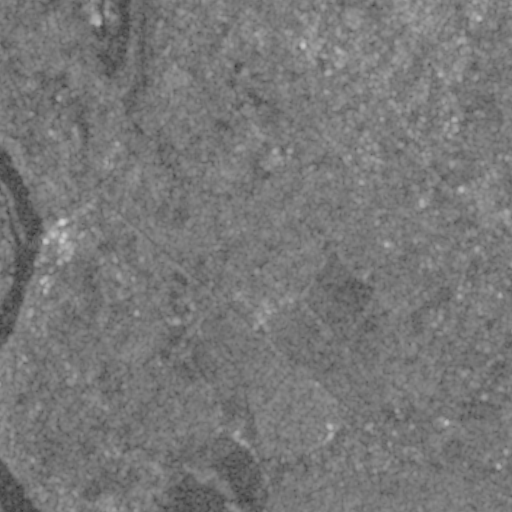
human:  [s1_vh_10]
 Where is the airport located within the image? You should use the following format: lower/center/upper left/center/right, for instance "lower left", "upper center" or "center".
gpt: The airport is located in the upper left of the image.
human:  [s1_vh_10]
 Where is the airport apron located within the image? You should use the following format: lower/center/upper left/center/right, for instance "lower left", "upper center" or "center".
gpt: The airport apron is located in the upper left of the image.
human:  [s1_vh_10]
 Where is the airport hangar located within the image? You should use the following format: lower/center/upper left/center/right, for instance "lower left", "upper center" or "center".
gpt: The airport hangar is located in the upper left of the image.
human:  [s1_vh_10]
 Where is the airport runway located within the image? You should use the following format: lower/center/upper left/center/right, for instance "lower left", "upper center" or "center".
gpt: The airport runway is located in the upper left of the image.
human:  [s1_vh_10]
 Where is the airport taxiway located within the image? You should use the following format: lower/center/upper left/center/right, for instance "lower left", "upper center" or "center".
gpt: The airport taxiway is located in the upper left of the image.
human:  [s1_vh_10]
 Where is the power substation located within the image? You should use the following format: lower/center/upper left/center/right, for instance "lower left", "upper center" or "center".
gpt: The power substation is located in the center of the image.
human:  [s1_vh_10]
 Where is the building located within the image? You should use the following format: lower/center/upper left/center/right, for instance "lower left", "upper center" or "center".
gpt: There is no building in the image.

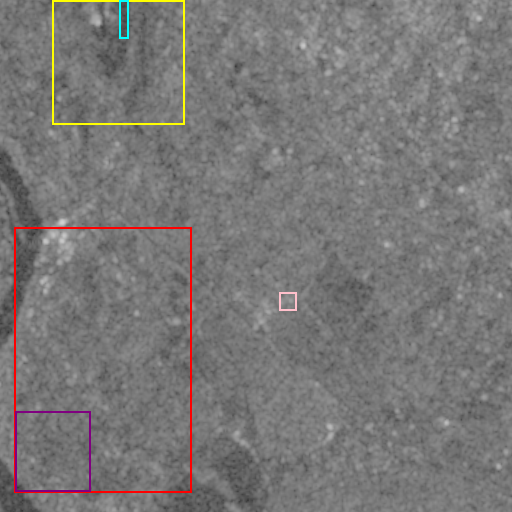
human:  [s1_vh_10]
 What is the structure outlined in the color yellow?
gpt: The structure outlined in yellow is an airport.
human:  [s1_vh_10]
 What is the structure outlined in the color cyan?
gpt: The structure outlined in cyan is an airport apron.
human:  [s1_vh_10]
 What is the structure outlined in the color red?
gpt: The structure outlined in red is a crop field.
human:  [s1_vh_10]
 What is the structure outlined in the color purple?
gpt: The structure outlined in purple is a park.
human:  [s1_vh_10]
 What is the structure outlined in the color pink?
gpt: The structure outlined in pink is a power substation.
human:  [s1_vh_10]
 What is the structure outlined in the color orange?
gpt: There is no orange outline.